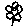
Label: flower